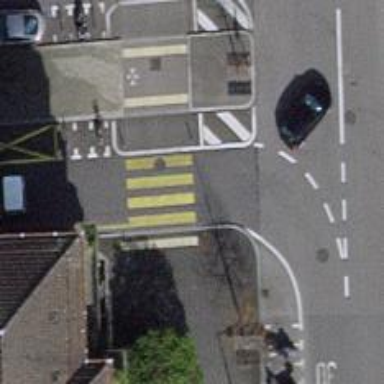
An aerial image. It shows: Marked crossing with zebra stripes on the road.